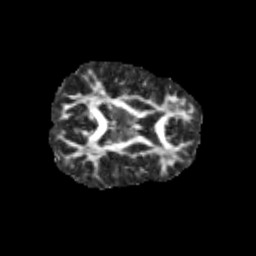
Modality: FA
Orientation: axial
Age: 13
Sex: female
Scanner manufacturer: siemens
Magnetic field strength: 3 T
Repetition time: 3.8 s
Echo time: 0.07 s